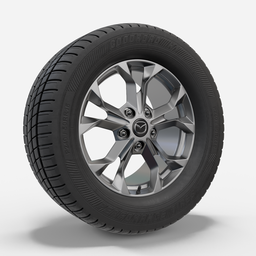
Label: mechanical